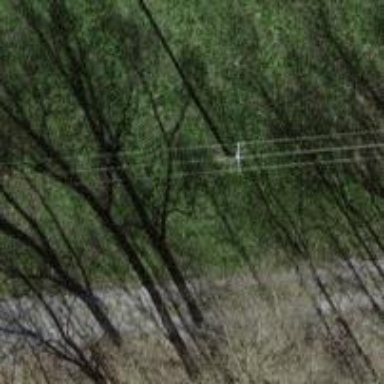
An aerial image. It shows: Power pole.